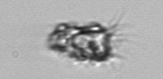
Label: Tintinnopsis